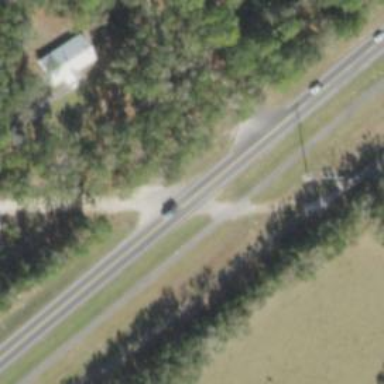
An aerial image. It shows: Asphalt road classified as primary highway.